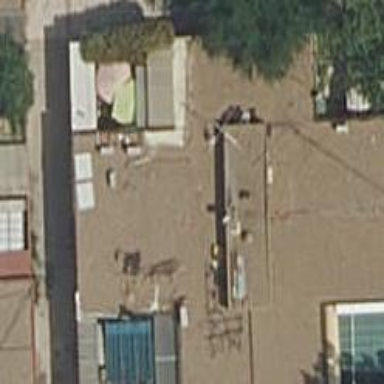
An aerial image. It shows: House with flat roof.